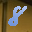
Label: 8